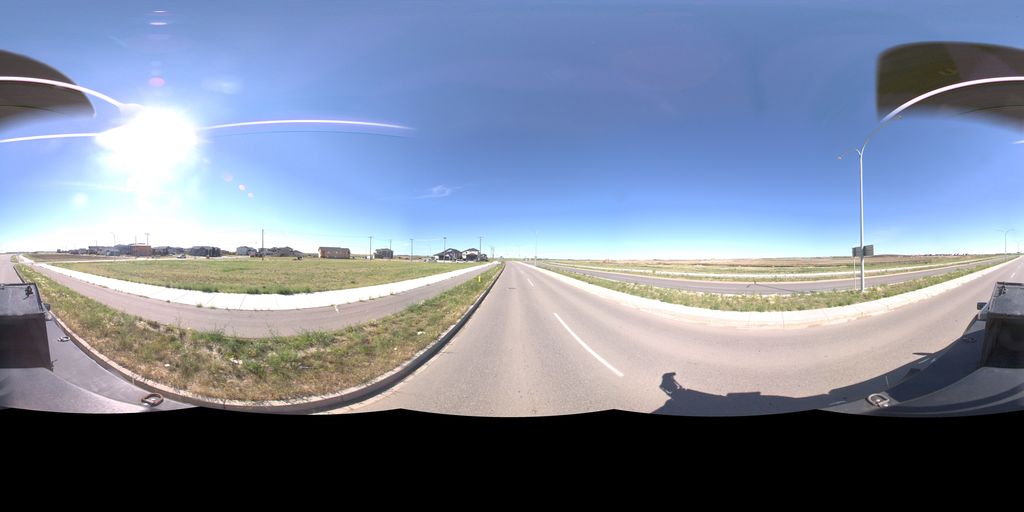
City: saskatoon